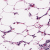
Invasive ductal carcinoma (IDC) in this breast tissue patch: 0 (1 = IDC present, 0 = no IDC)